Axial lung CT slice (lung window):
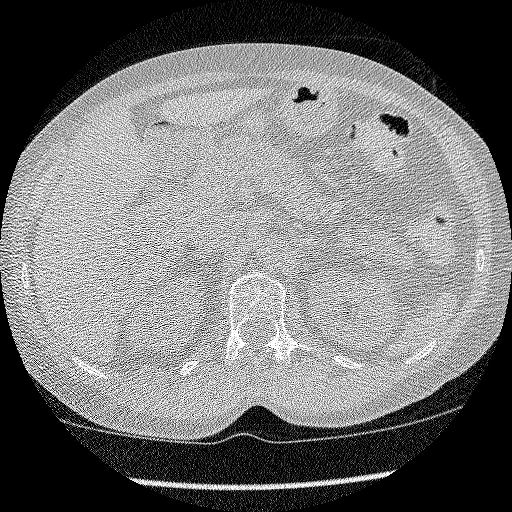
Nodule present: no